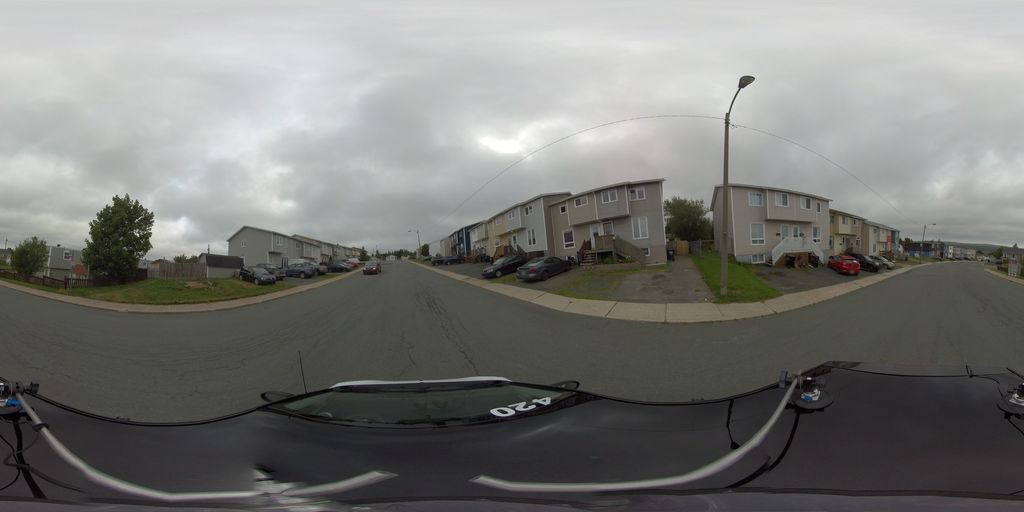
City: st_johns